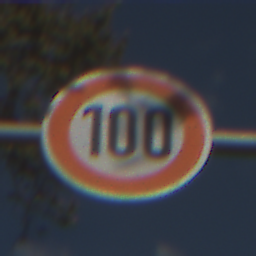
Verkehrszeichen: Geschwindigkeit100
Umgebung: Outdoor, Nature
Tageszeit: MorningAfternoon
Wetter: PartlyCloudy
Licht: Natural
Jahreszeit: NotSpecified
Kontrast: HighContrast